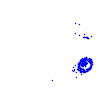
Particle: electron